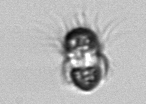
Label: Mesodinium